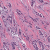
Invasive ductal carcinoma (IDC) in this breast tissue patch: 1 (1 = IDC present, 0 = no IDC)